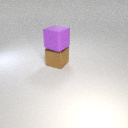
large purple rubber cube above large brown metal cube